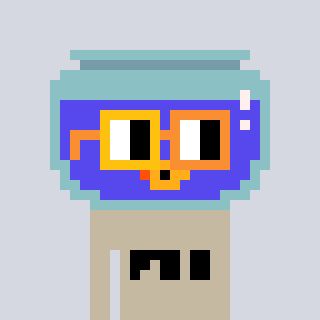
a pixel art character with square yellow and orange glasses, a goldfish-shaped head and a bege-colored body on a cool background